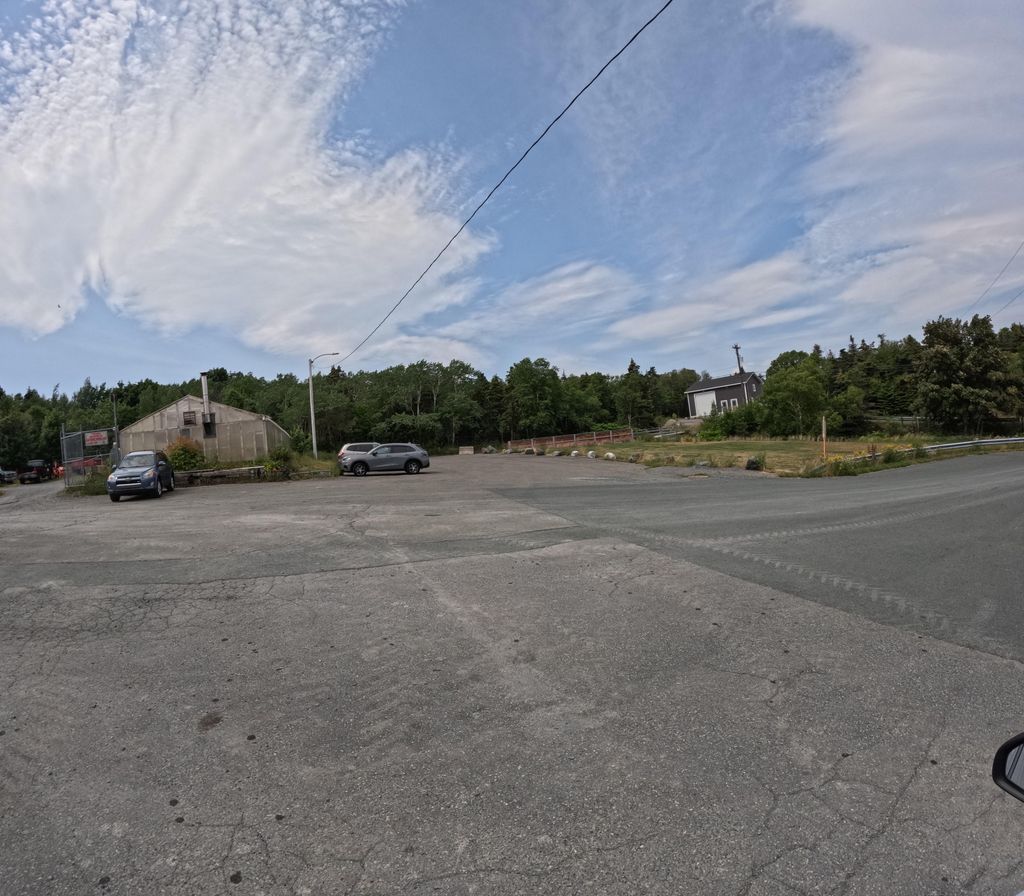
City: st_johns